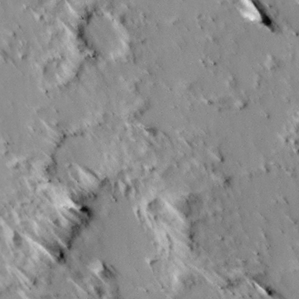
Label: non_frost